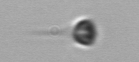
Label: Apedinella